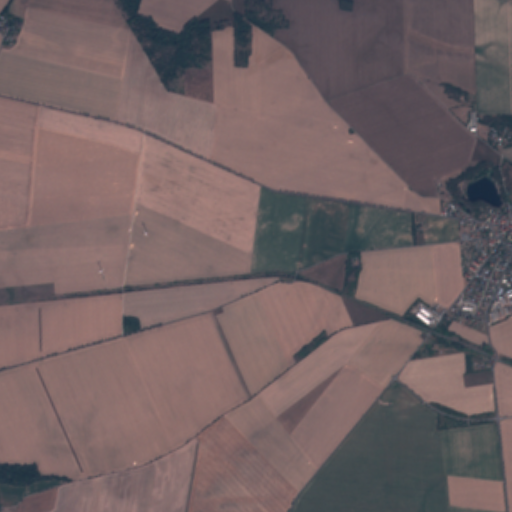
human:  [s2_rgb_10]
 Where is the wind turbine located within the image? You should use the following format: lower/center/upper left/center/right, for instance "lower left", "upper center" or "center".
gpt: The wind turbine is located in the center left of the image.
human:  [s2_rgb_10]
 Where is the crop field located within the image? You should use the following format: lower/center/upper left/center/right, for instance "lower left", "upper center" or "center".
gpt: There is no crop field in the image.